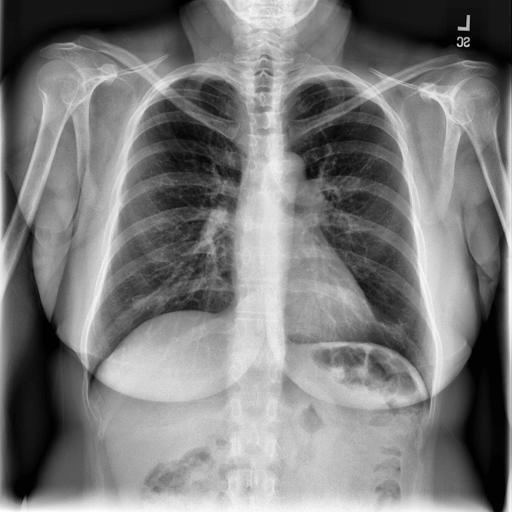
Finding: NORMAL